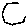
Label: hexagon